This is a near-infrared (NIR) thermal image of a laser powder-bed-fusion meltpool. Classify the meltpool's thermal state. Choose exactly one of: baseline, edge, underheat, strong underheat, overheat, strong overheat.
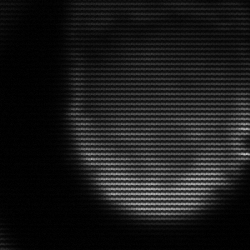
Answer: edge